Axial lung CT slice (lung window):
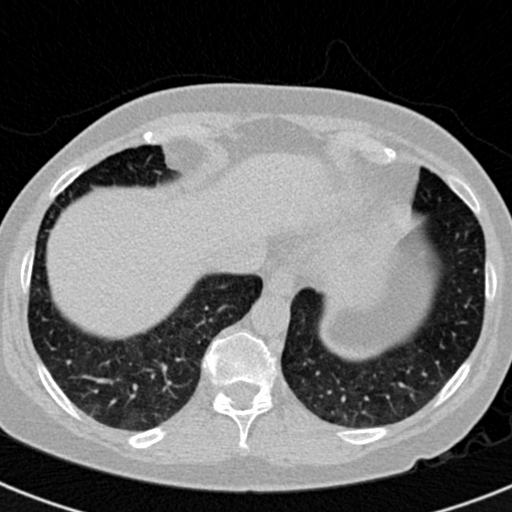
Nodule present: no